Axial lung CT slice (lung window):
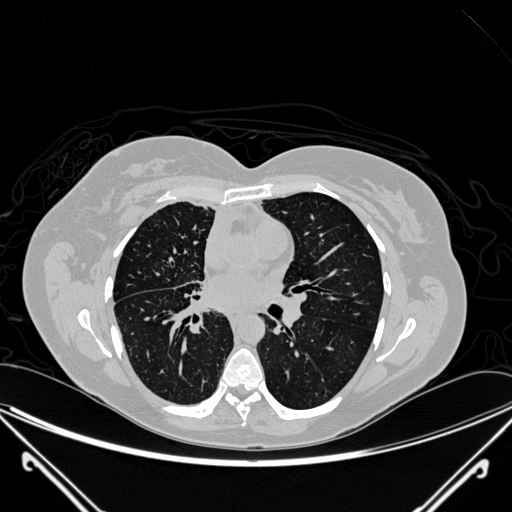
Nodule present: no